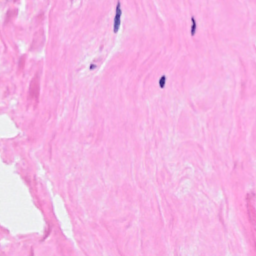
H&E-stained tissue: Breast